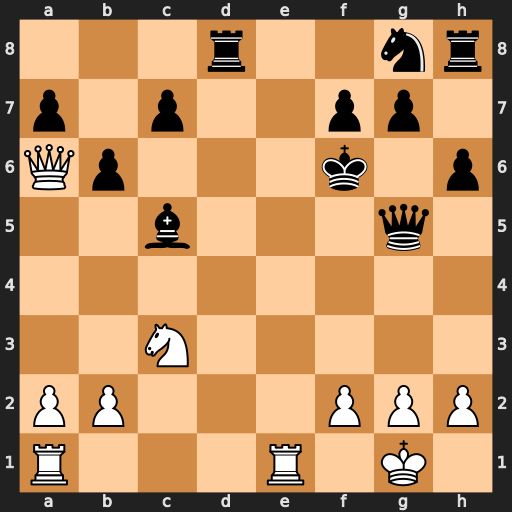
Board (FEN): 3r2nr/p1p2pp1/Qp3k1p/2b3q1/8/2N5/PP3PPP/R3R1K1
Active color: w
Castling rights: -
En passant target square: -
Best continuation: Ne4+ Kg6 Nxg5